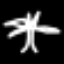
Label: palm tree